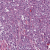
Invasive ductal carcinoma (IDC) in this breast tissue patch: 1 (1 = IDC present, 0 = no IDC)